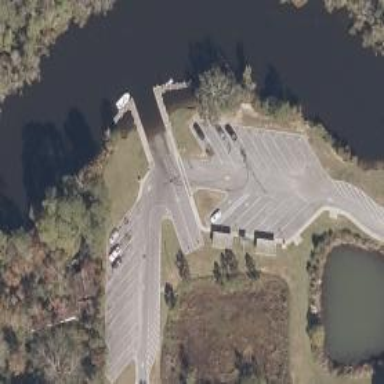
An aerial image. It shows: Parking space.